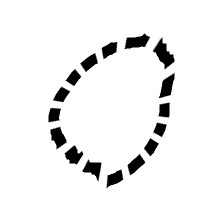
Shape: circle